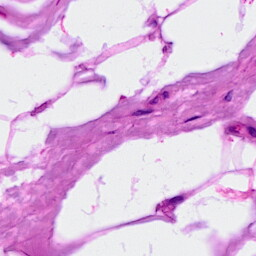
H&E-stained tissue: Breast